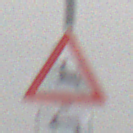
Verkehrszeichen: WildwechselRechts
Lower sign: RichtungsangabeDurchPfeile2
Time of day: MorningAfternoon
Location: Outdoor (Nature)
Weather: Overcast
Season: Winter
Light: Natural